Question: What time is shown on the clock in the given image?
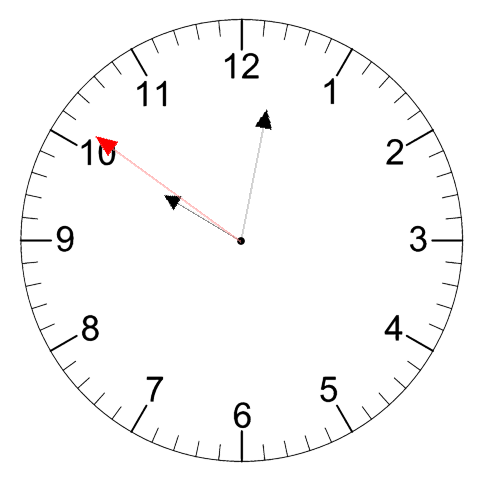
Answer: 10:01:51